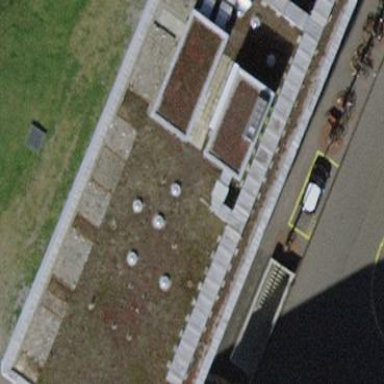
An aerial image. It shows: Flat roofed residential building with gray roof.